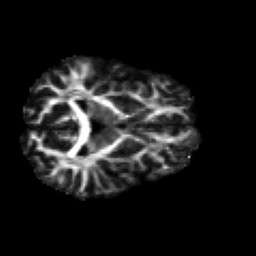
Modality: FA
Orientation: axial
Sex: female
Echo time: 0.114 s